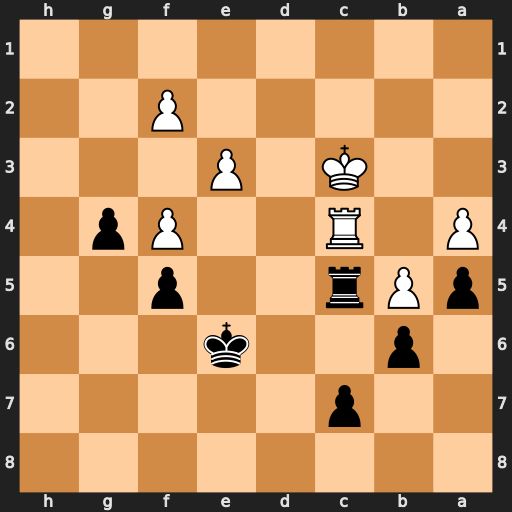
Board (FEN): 8/2p5/1p2k3/pPr2p2/P1R2Pp1/2K1P3/5P2/8
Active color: b
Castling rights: -
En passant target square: -
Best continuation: Kd5 Rxc5+ bxc5 Kd3 c4+ Kc3 Kc5